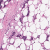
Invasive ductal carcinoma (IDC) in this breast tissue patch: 0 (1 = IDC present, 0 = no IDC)